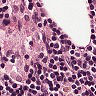
Metastatic tissue present: no